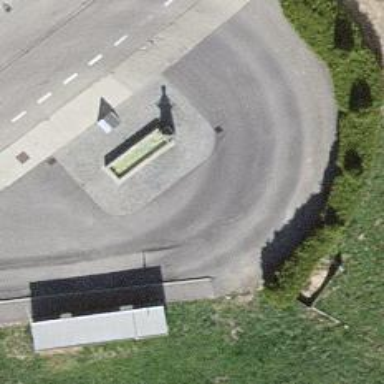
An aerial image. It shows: Beautiful fountain.